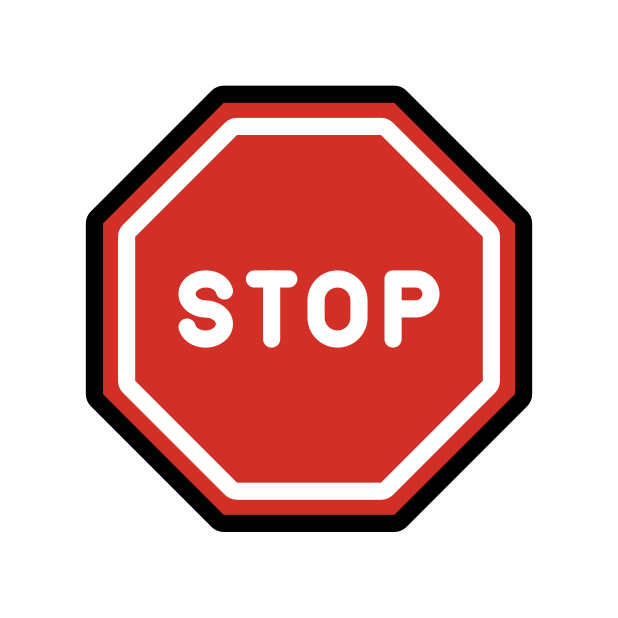
Emoji: 🛑
Name: octagonal sign
Unicode: 0x1f6d1